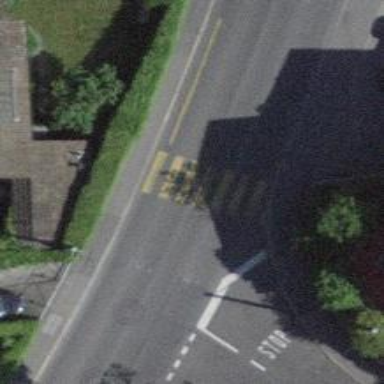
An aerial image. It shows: Kerb barrier.